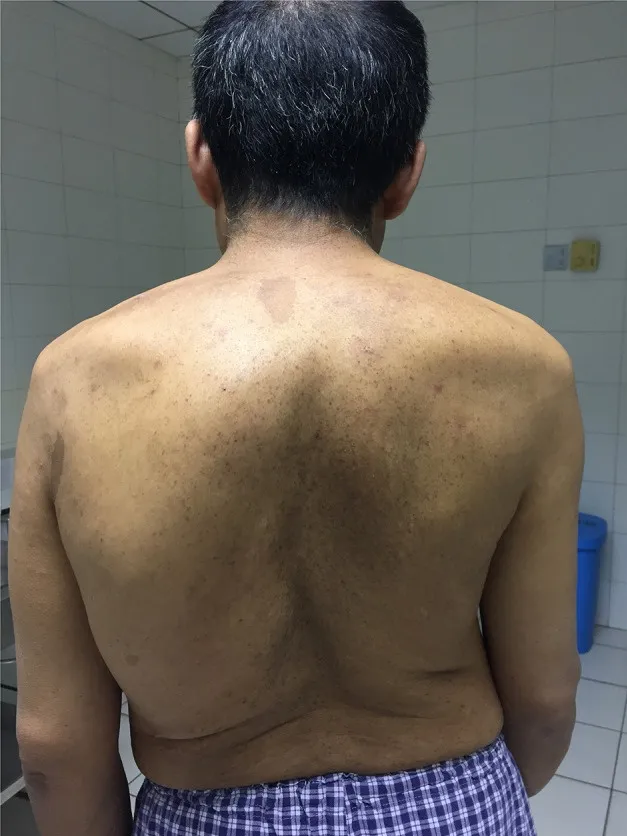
Back view of the patient showing severe thoracic scoliosis and widespread small neurofibroma and Cafe-au-Lait Spots.
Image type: medical_photograph (skin_photograph)